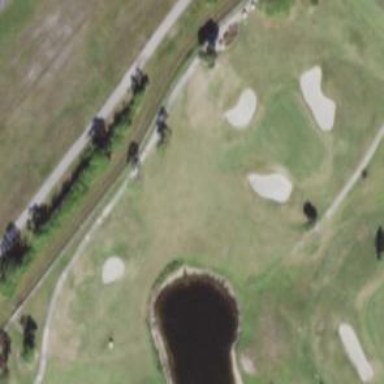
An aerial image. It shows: Golf cartpath that is also road path.